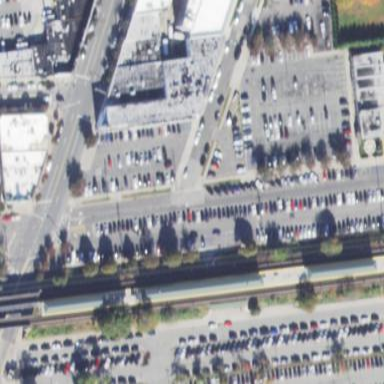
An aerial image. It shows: Street side parking area.